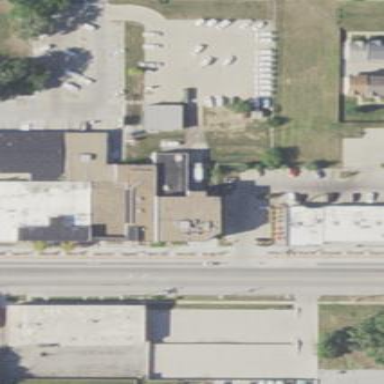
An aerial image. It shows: Office building.